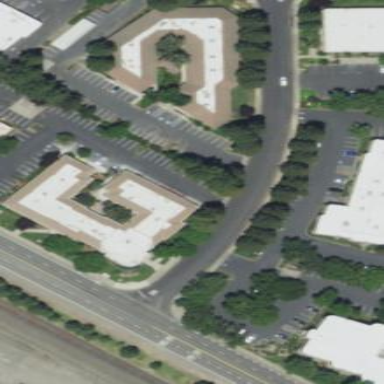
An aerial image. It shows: Commercial building.